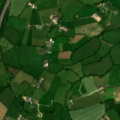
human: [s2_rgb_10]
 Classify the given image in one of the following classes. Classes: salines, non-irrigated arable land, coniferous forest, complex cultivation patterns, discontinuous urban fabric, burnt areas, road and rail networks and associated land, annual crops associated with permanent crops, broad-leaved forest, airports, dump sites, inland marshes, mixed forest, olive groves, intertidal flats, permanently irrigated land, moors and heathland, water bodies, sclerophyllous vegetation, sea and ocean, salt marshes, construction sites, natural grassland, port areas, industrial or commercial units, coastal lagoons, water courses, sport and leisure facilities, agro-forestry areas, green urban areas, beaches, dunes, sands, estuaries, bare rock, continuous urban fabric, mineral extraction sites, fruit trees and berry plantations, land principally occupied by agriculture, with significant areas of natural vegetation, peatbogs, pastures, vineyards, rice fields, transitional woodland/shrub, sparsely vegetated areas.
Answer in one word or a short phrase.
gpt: pastures